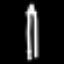
Label: pencil